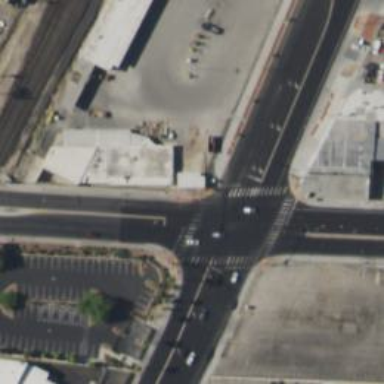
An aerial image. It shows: Solid stop line on the road marking.